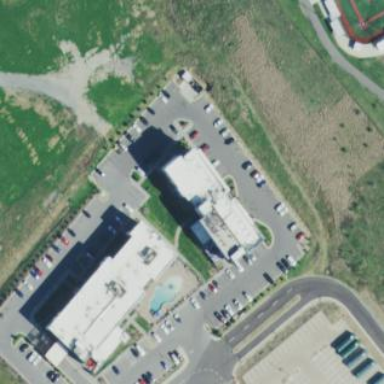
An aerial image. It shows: Hotel building.